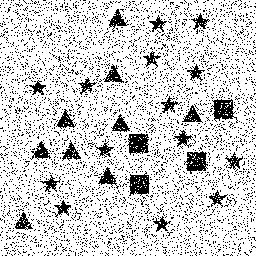
Squares: 4
Triangles: 9
Stars: 14
Total shapes: 27